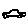
Label: car